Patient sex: M
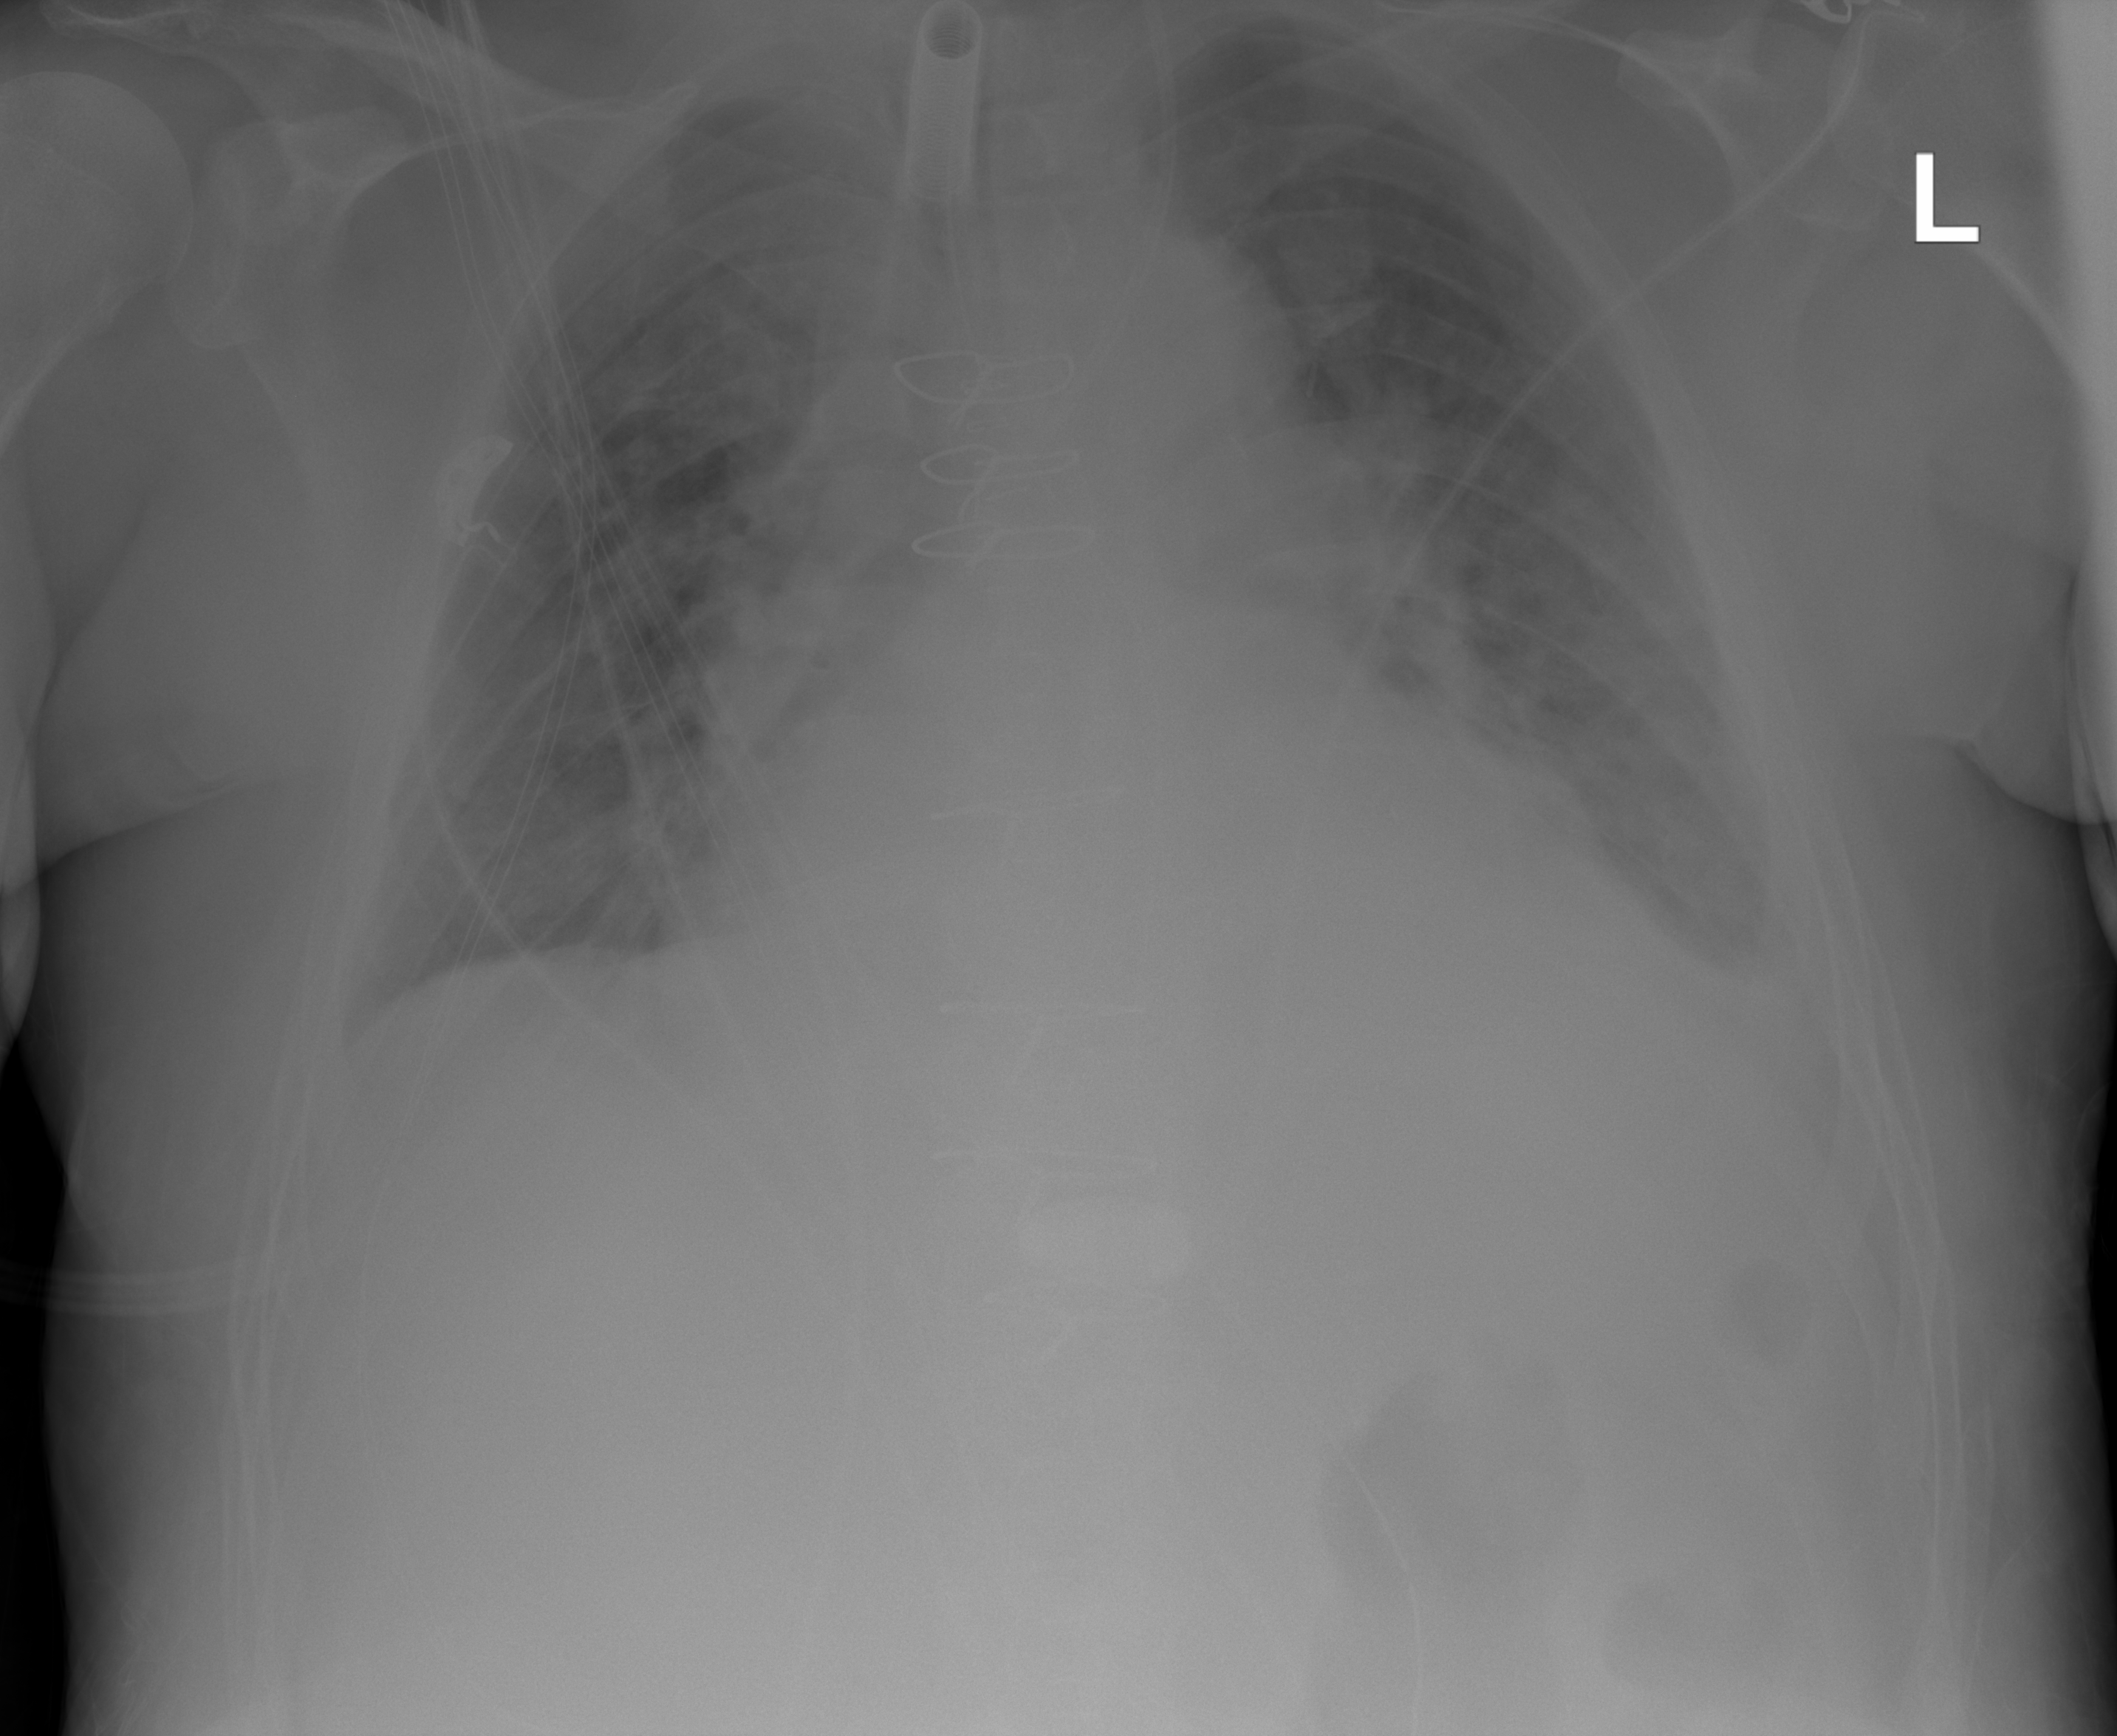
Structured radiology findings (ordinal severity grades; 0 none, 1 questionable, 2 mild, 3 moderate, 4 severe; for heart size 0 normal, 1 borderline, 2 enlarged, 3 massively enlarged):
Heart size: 2
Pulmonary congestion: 3
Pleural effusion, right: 0
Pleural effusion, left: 2
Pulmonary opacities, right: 0
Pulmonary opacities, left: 0
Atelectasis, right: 0
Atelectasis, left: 0